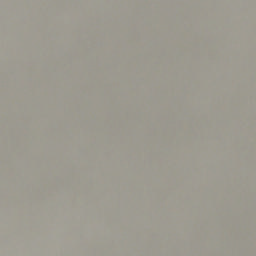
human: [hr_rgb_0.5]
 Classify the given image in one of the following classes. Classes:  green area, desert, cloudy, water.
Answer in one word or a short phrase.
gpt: cloudy